Question: I implemented basic elliptical gradient in GLSL and it is working fine. However I failed rotating the gradient. My code is below:
vertex shader
'''
uniform mat4 camera;
uniform mat4 model;
in vec3 vert; // coordinates of vertex
in vec2 vertTexCoord; //pseudo texture coordinates, used for calculating relative fragment position
out vec2 fragTexCoord;
void main() {
fragTexCoord = vertTexCoord; //pass to fragment shader
gl_Position = camera * model * vec4(vert, 1); //apply transformations
}
'''
fragment shader
'''
uniform vec2 gradientCenter; //center of gradient
uniform vec2 gradientDimensions; //how far gradient goes in right and up direction respectively
uniform vec2 gradientDirection; //rotation of gradient, not used..yet
in vec2 fragTexCoord;
out vec4 finalColor;
void main() {
vec2 gradient = gradientCenter - fragTexCoord; //gradient itself
gradient.x = gradient.x * (1.0 / gradientDimensions.x); //relative scale on right direction, currently X axis
gradient.y = gradient.y * (1.0 / gradientDimensions.y); //relative scale on up direction, currently Y axis
float distanceFromLight = length(gradient); //lenght determines output color
finalColor = mix(vec4(1.0, 0.0, 0.0, 1.0), vec4(0.0, 0.0, 1.0, 1.0), distanceFromLight * 2); //mixing red and blue, placeholder colors
}
'''
to better illustrate, in the upper picture is what I have and is working, in the lower picture what is my goal. How to improve my code to allow elliptical gradient manipulation as shown on lower picture?

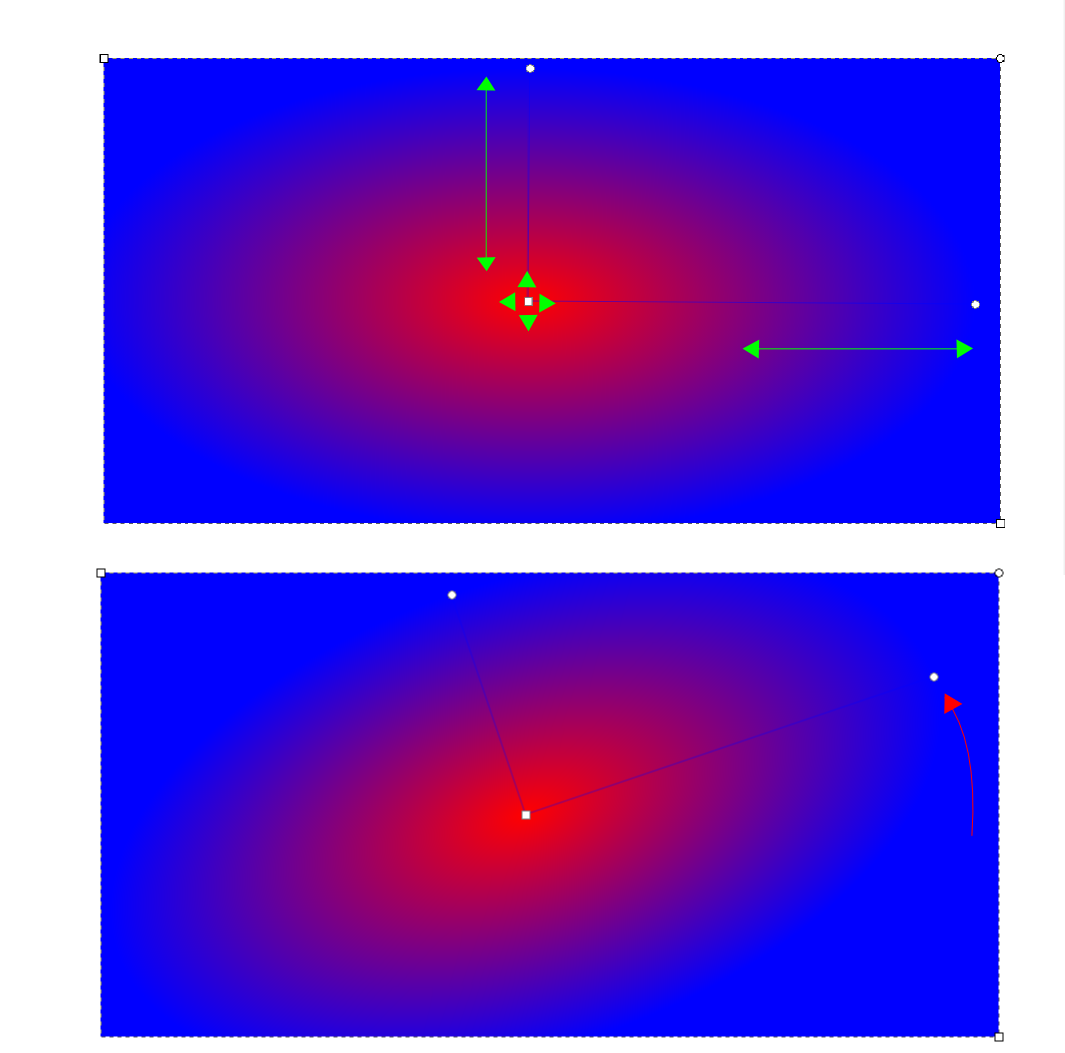
Answer: I assume that 'gradientDirection' is the normalized direction of the first principal axis. Then you can calculate the coordinates in the local system with the dot product:
'''
vec2 secondaryPrincipal = vec2(gradientDirection.y, -gradientDirection.x);
vec2 gradient = gradientCenter - fragTexCoord; //gradient itself
vec2 localGradient(dot(gradient, gradientDirection) * (1.0 / gradientDimensions.x),
dot(gradient, secondaryPrincipal) * (1.0 / gradientDimensions.y));
float distanceFromLight = length(localGradient);
//...
'''